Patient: sex F, age 48
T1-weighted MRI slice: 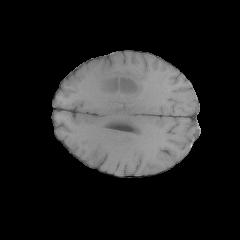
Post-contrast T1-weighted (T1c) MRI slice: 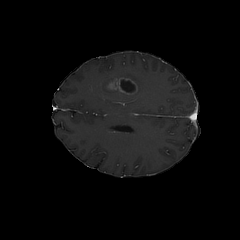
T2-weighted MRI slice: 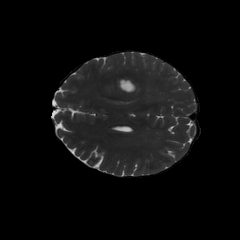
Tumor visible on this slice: yes
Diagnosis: Glioblastoma, IDH-wildtype
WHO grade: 4